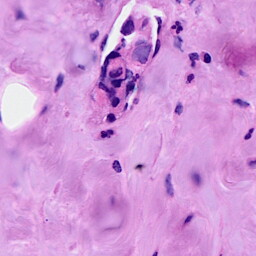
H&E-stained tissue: Breast